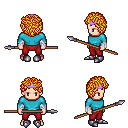
a pixel art fantasy rpg character, male body template, human, light skin, teal long-sleeve shirt, red pants, light blonde curly afro hairstyle, purple tiara, white cloth bandages, metal boots, spear, four views (front, back, left, right), 2x2 character sprite sheet, small pixel art, hard edges, no anti-aliasing